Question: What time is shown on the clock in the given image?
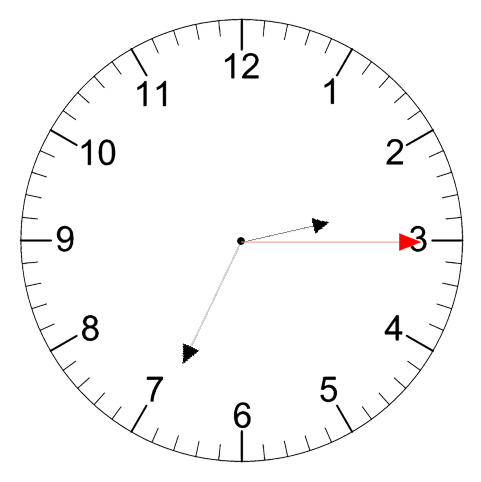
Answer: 02:34:15